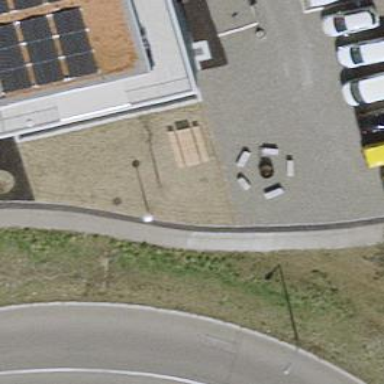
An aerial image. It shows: Barbecue facility.